Interaction volume radius: 5 \u00c5
Interaction volume height: 15 \u00c5
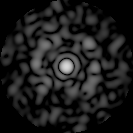
Disorder parameter: 0.8332